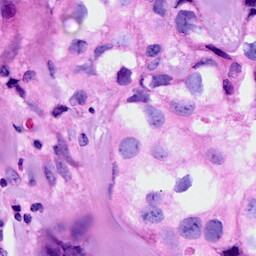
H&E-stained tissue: Breast